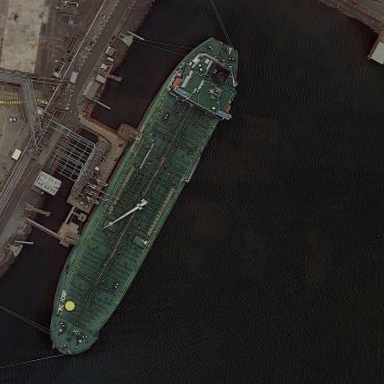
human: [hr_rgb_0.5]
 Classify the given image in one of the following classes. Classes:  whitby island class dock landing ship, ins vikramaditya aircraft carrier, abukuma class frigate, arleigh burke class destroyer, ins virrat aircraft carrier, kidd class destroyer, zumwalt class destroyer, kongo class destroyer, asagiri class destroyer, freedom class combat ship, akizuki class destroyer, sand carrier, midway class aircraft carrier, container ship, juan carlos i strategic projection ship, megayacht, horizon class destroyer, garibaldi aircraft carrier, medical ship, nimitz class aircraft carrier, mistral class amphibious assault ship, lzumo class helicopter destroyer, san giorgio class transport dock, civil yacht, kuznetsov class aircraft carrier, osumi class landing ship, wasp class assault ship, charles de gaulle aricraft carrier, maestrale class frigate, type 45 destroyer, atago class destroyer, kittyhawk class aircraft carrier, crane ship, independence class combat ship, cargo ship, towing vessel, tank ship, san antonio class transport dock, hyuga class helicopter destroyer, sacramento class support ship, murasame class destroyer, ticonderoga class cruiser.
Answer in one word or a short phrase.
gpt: Tank ship